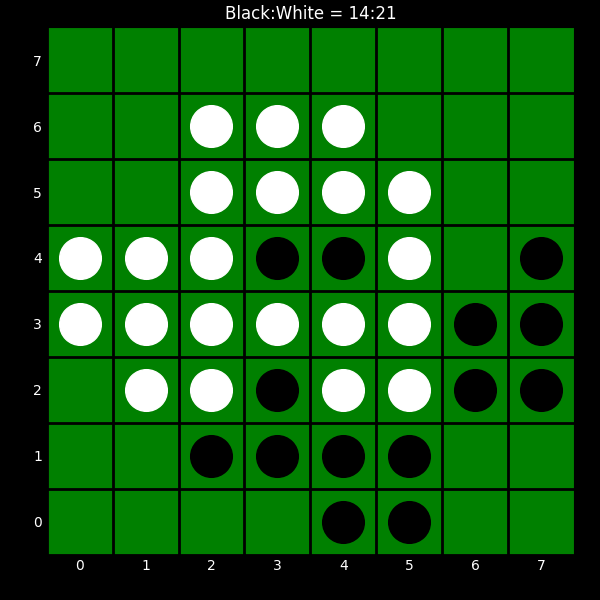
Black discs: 14
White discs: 21